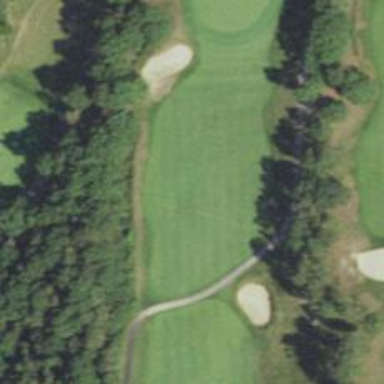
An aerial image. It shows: Golf hole.